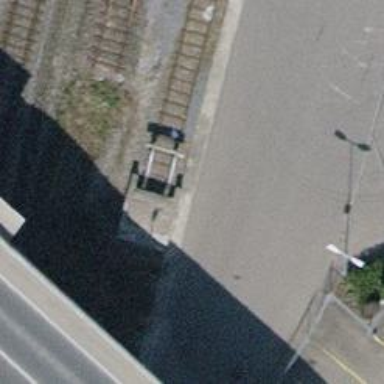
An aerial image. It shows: Railway buffer stop.